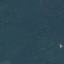
Land use / land cover: Forest